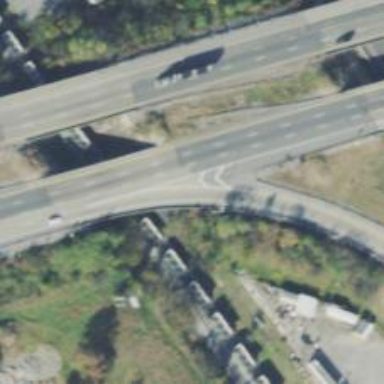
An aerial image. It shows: Bridge on motorway link.